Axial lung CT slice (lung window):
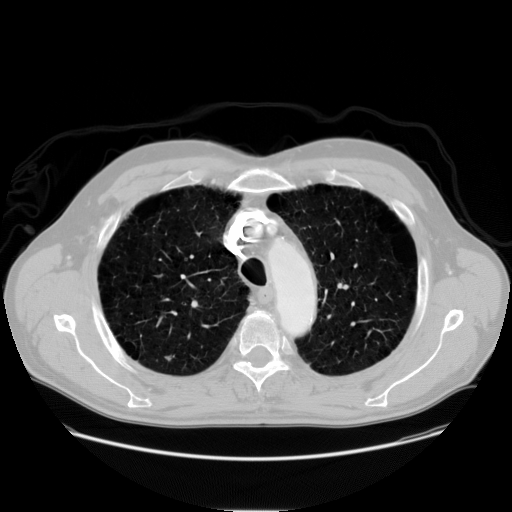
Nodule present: no